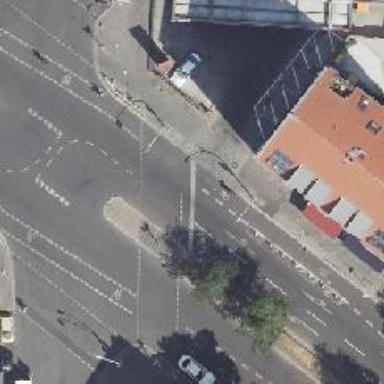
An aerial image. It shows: Road with traffic signals for signaling.